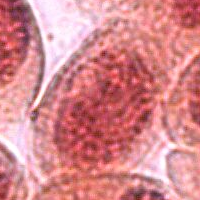
Label: prophase